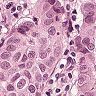
Metastatic tissue present: yes